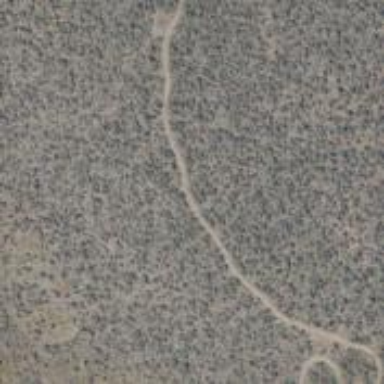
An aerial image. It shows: Path.